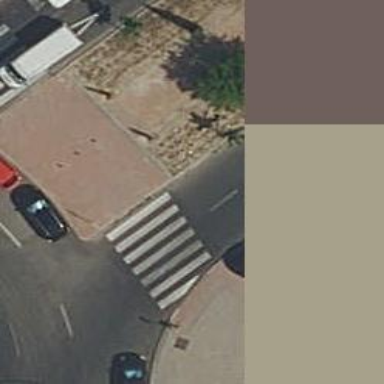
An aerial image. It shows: Sidewalk.